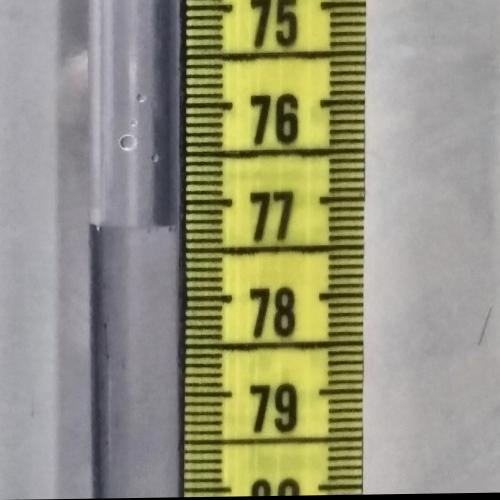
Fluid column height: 77.2 cm